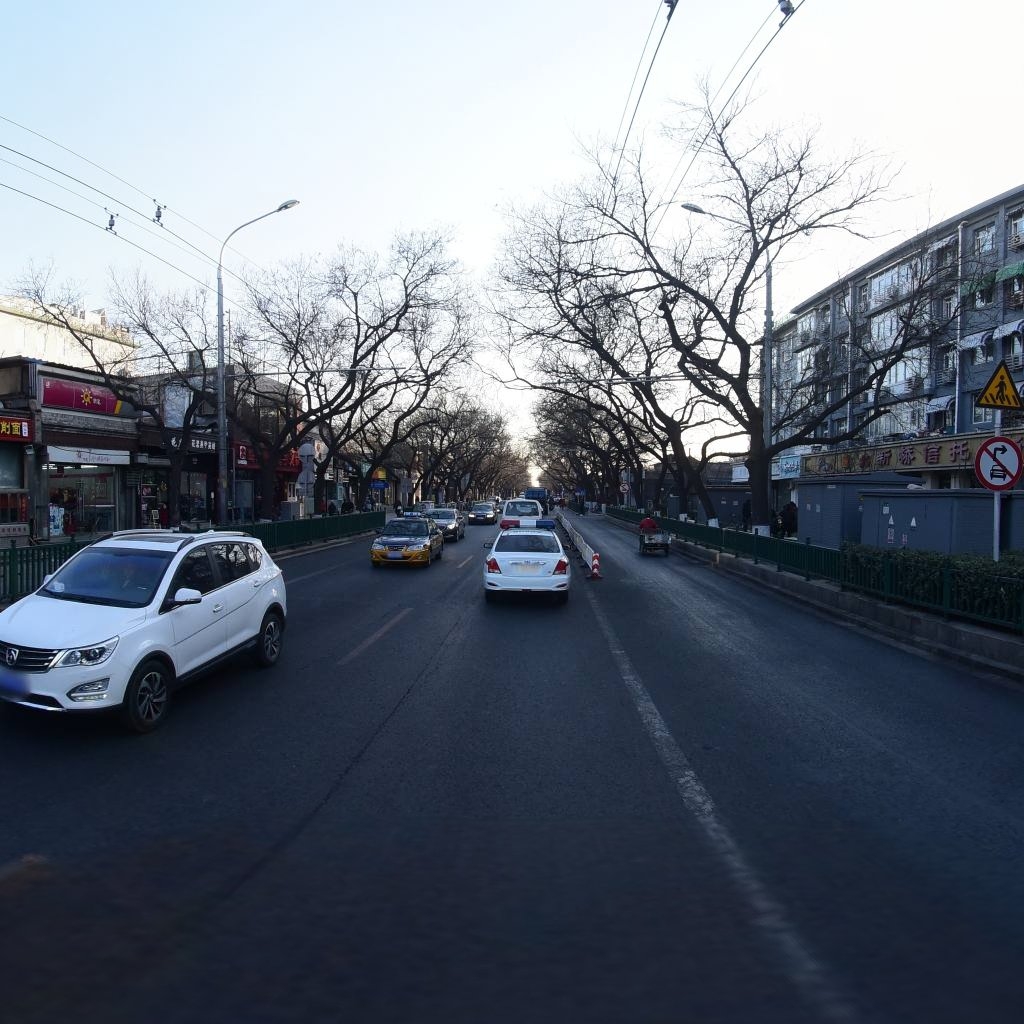
Region: Dongcheng
Road damage annotations: longitudinal crack